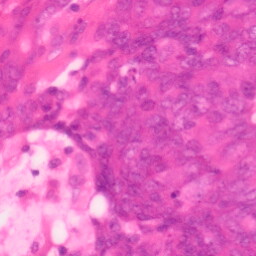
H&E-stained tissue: Colon